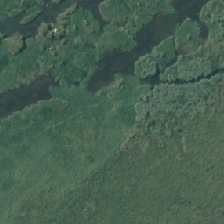
Land cover: herbaceous_freshwater_vege